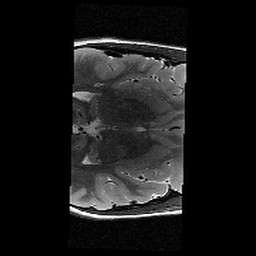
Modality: T2w
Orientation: axial
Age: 12
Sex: female
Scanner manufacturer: siemens
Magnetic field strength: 3 T
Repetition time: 9.23 s
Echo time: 0.067 s